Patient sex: M
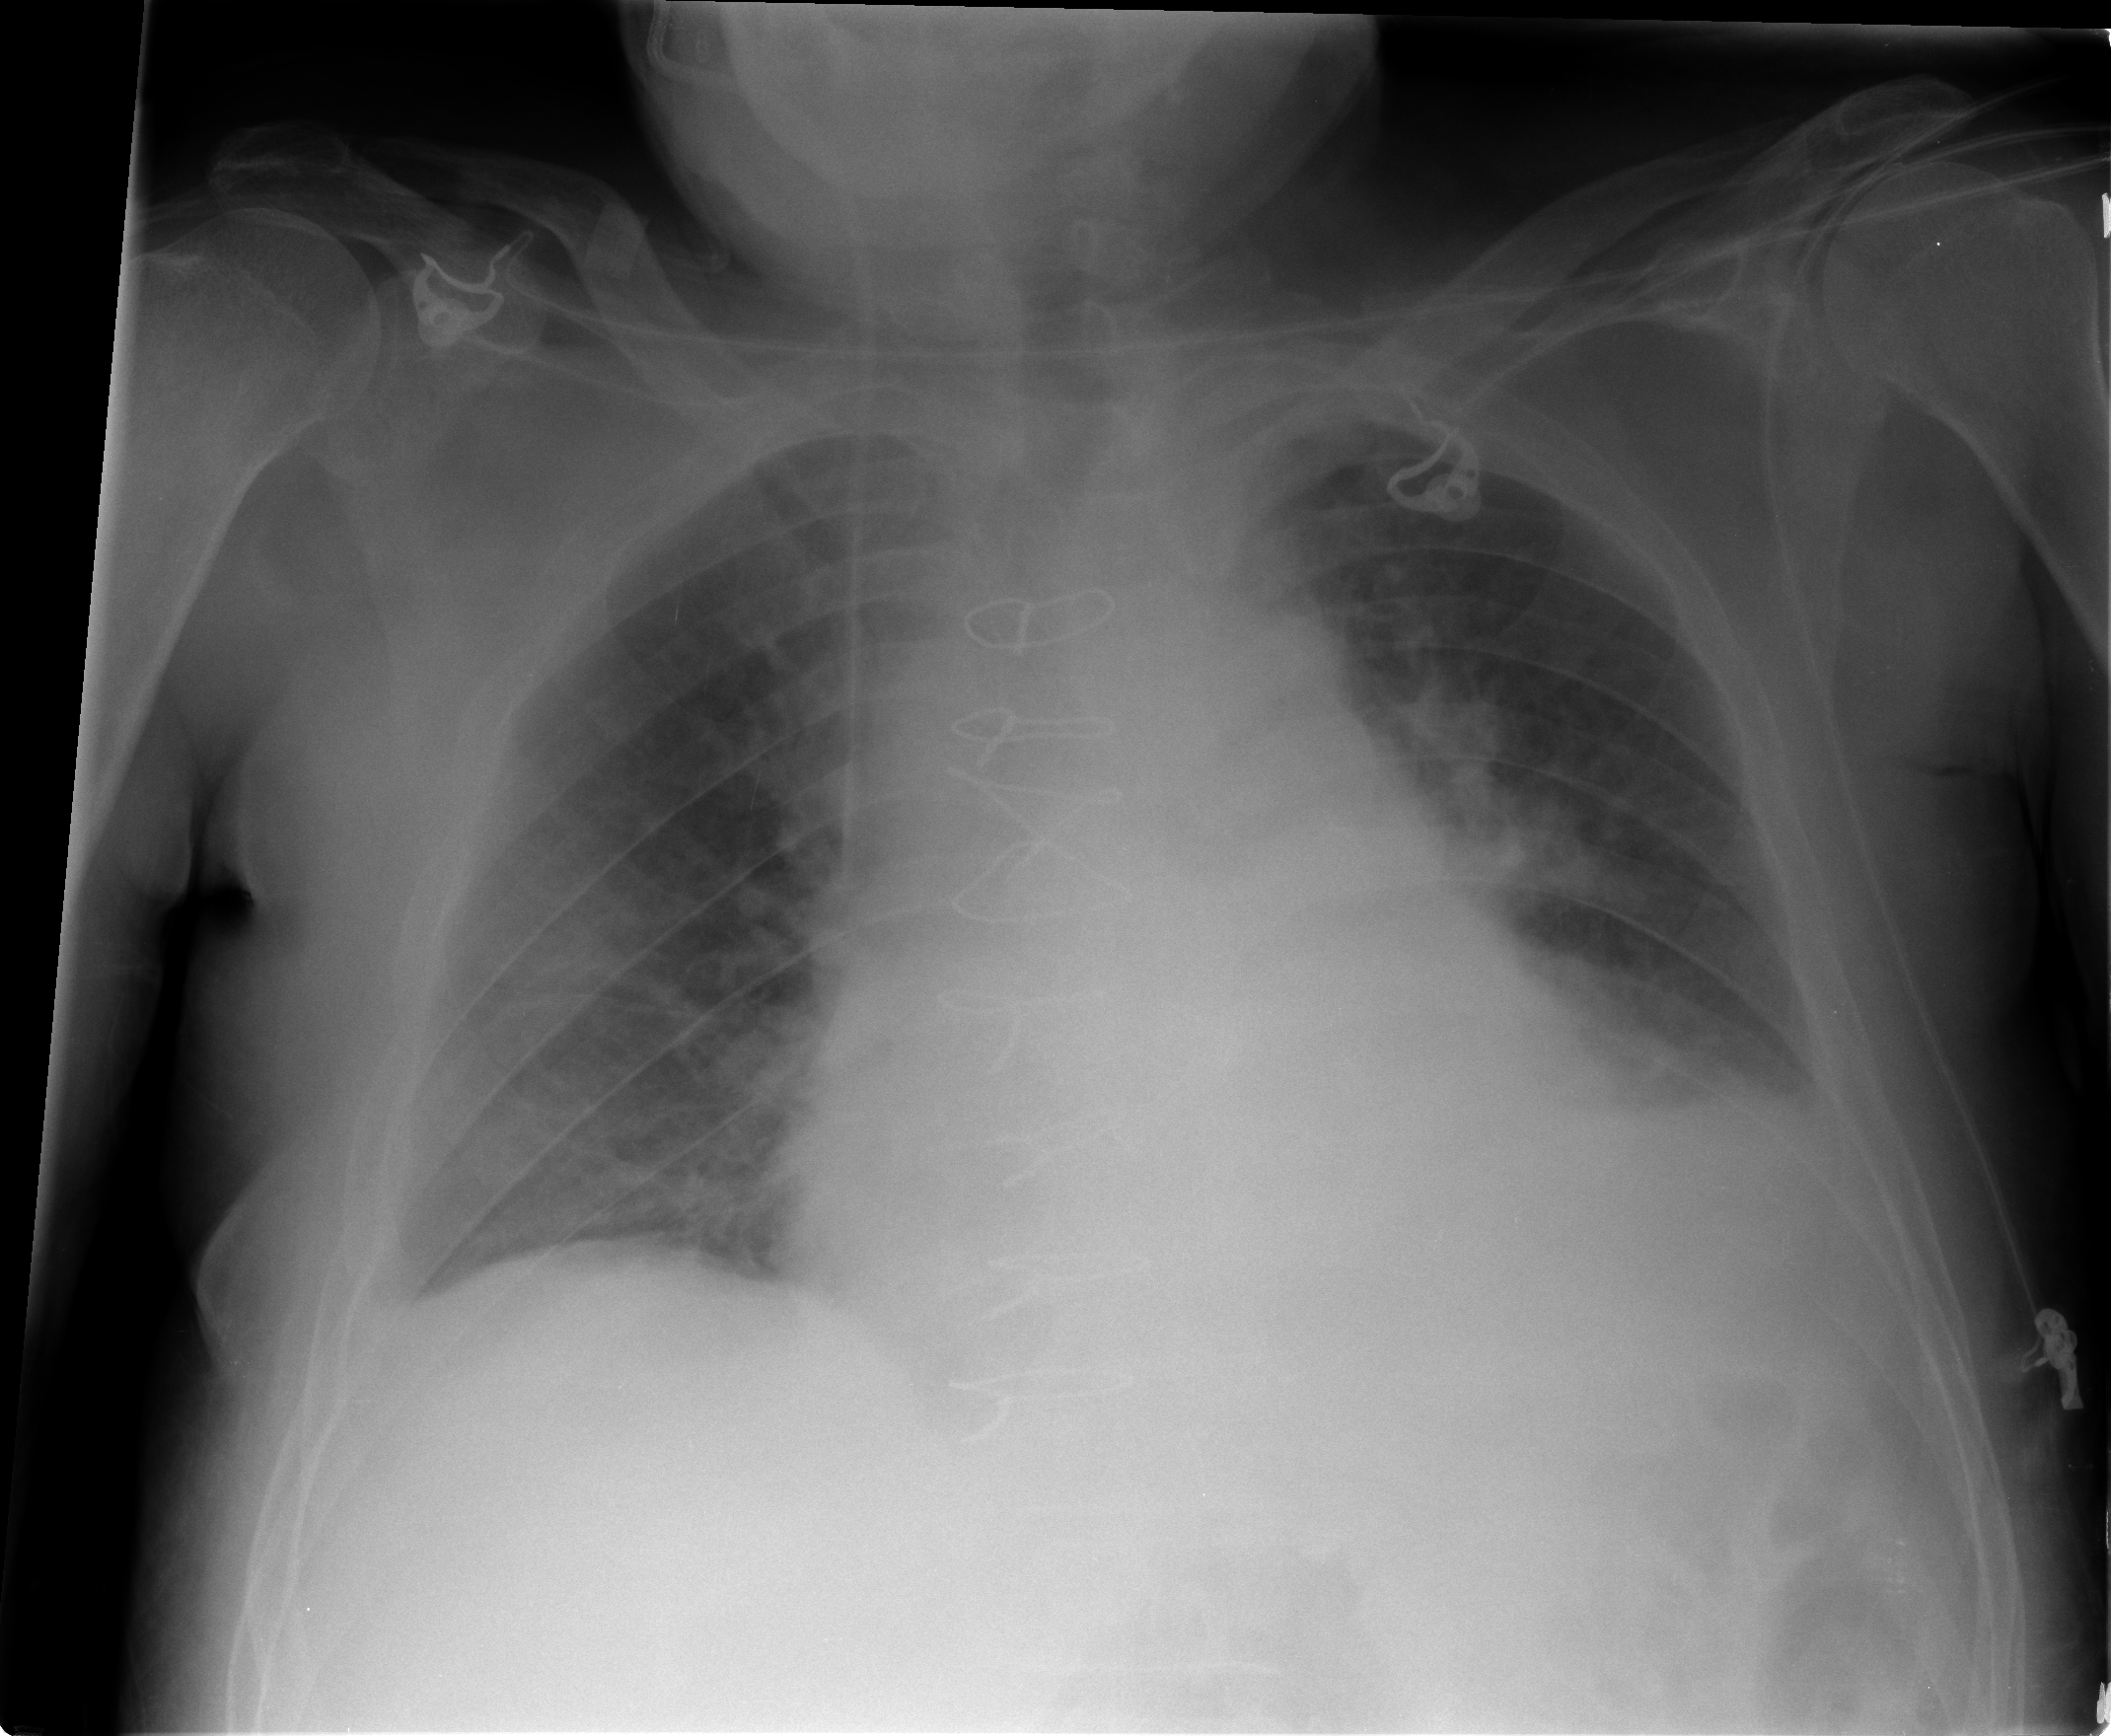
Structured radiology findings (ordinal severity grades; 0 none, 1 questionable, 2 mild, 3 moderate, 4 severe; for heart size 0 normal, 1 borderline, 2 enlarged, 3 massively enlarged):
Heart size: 2
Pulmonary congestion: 2
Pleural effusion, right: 1
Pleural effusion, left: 1
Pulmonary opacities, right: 0
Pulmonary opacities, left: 0
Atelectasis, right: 1
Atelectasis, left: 1